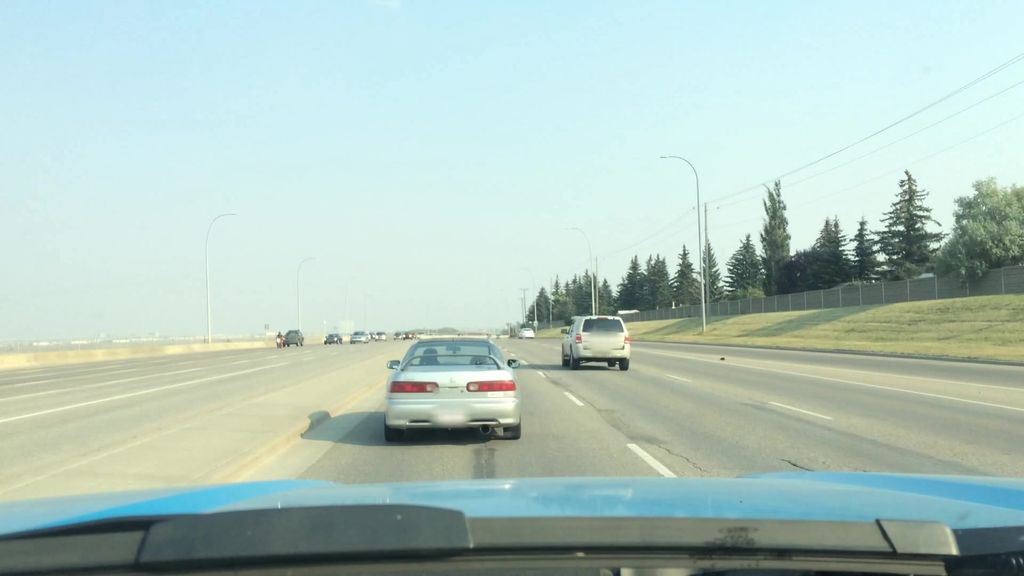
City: calgary